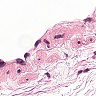
Metastatic tissue present: no